Interaction volume radius: 5 \u00c5
Interaction volume height: 15 \u00c5
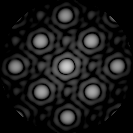
Disorder parameter: 0.02619